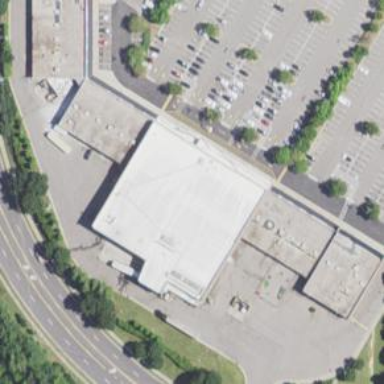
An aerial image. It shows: Supermarket.